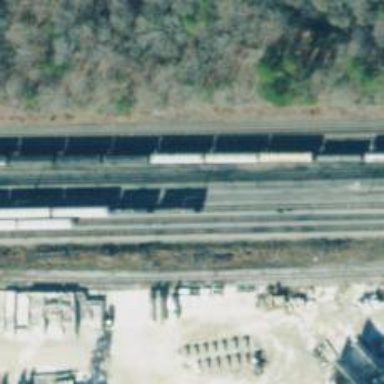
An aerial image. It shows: Railway yard used for manifest purposes.